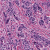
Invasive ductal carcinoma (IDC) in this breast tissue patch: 1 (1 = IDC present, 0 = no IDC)